Question: I'm trying to make a form that spans three tabs. You can see in the screenshot below where the tabs will be. When the user taps a tab, the Container View should update and show a particular view controller I have.

Tab 1 = View Controller 1
Tab 2 = View Controller 2
Tab 3 = View Controller 3
The view controller shown above has the class PPAddEntryViewController.m. I created an outlet for the Container view within this class and now have a Container View property:
'''
@property (weak, nonatomic) IBOutlet UIView *container;
'''
I also have my IBActions for my tabs ready:
'''
- (IBAction)tab1:(id)sender {
//...
}
- (IBAction)tab2:(id)sender {
//...
}
- (IBAction)tab3:(id)sender {
//...
}
'''
Among a few other things, here's what I've tried:
'''
UIViewController *viewController1 = [self.storyboard instantiateViewControllerWithIdentifier:@"vc1"];
_container.view = viewController1;
'''
...but it doesn't work. Thanks in advance.
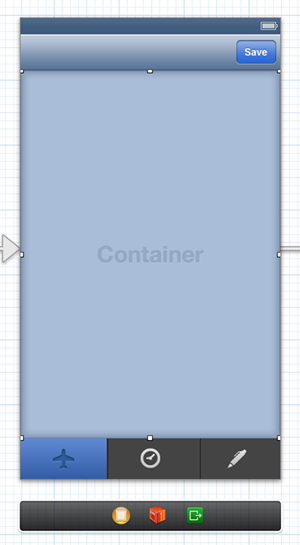
Answer: I recently found the sample code for what I was trying to do. It includes the Storyboard implementation and all the relevant segues and code. It was really helpful.
<URL>